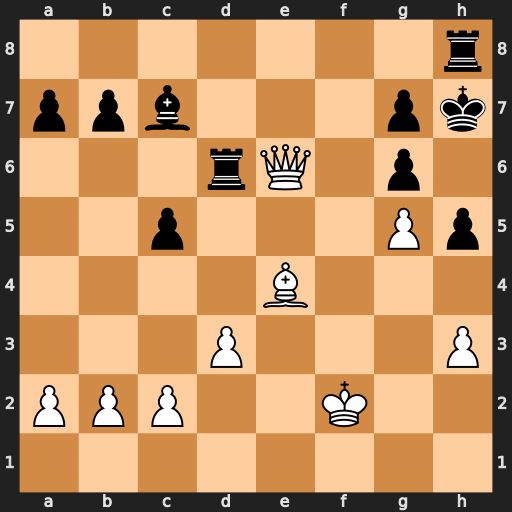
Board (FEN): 7r/ppb3pk/3rQ1p1/2p3Pp/4B3/3P3P/PPP2K2/8
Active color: w
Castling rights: -
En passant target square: -
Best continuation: Bxg6#